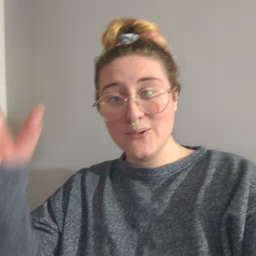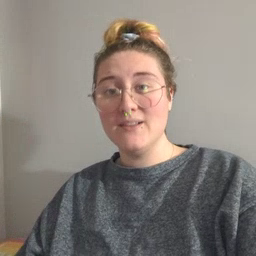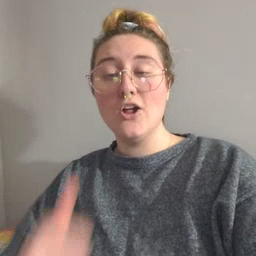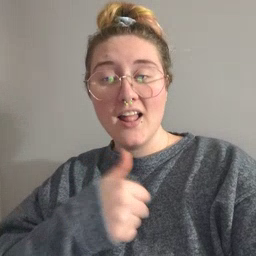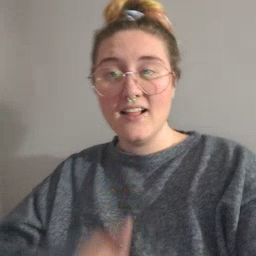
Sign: girl